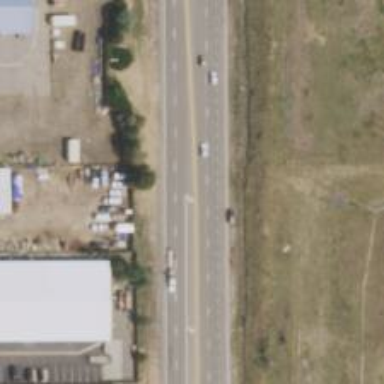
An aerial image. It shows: Asphalt road designated as trunk highway.